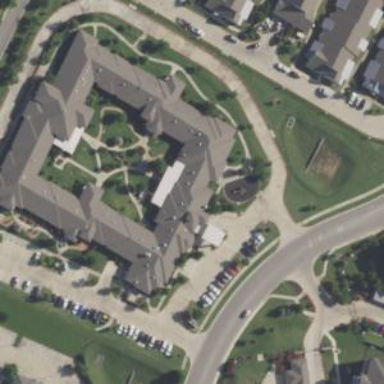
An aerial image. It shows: Nursing home building.